Field crop: tomato
Growth stage: 1
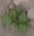
Species: solanum